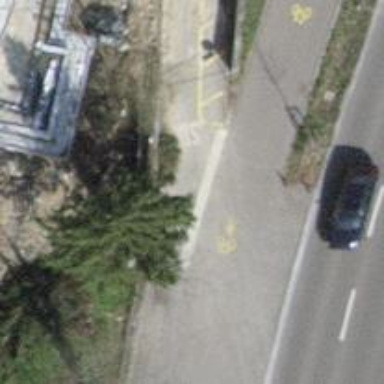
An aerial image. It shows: Road with stop sign.